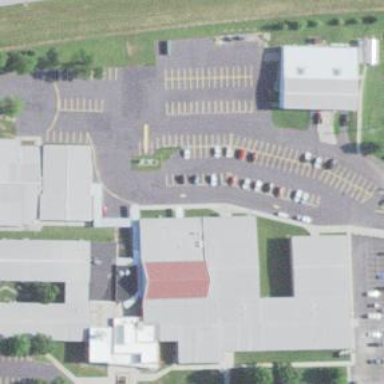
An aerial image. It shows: School building.